Question: I've been trying and trying and no success :C
I've tried vertical-align:middle; but that doesn't work
I basically want the nav bar text to be in the center of the "nav" class div
It currently stays at the bottom and not sure why
Thanks in advance
Screenshot here:

CSS
'''
.nav
{
padding:0;
}
.nav ul li
{
display:inline;
font-family: 'Roboto', sans-serif;
font-size:19px;
}
.nav ul li a:link
{
border-left:1px solid;
padding-top:18px;
padding-right:1%;
padding-left:1%;
background-image:url('/img/grad.png');
background-color:#f7f7f7;
color:#454443;
text-decoration:none;
}
'''
HTML
'''
<div class="nav">
<ul>
<li><a href="index.html" style="text-decoration:underline; color:#003B57;">Home</a></li>
<li><a href="about/index.html">About</a></li>
<li><a href="articles/index.html">Articles</a></li>
<li><a href="devotions/index.html">Devotions</a></li>
<li><a href="biblestudy/index.html">Bible Study</a></li>
<li><a href="schedule/index.html">Schedule</a></li>
<li><a href="store/index.html">Merchandise</a></li>
<li><a href="contactus/index.html">Contact Us</a></li>
<li><a href="donations/index.html" style="border-right:1px solid">Donations</a></li>
</ul>
</div>
'''
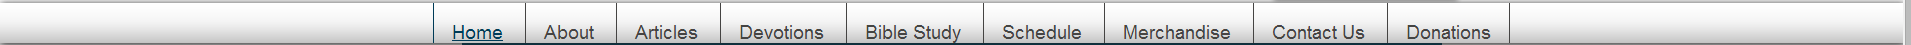
Answer: You've 'padding-top : 18px' in your '.nav ul li a:link' that will pad the 'a' '18px' from 'top' and not 'bottom'.
You can use 'padding-bottom:18px' too or you can set 'padding-top' and 'padding-bottom' to 9px:
'''
.nav ul li a:link{
padding: 9px 1%;
/* Other properties */
}
'''
<URL>